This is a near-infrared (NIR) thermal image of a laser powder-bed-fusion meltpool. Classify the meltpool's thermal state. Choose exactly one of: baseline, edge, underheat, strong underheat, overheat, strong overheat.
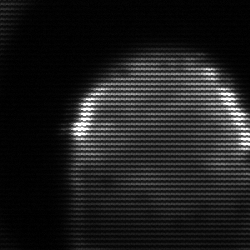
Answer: edge